Interaction volume radius: 10 \u00c5
Interaction volume height: 20 \u00c5
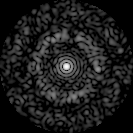
Disorder parameter: 0.8219